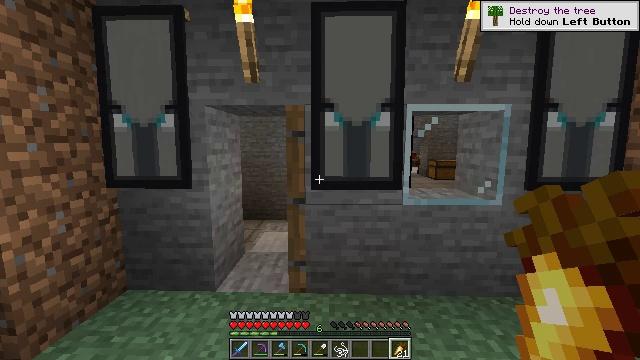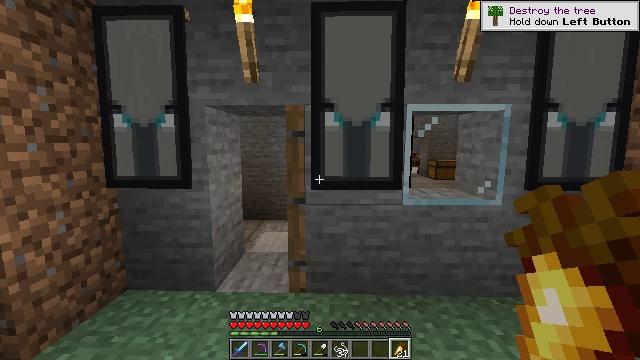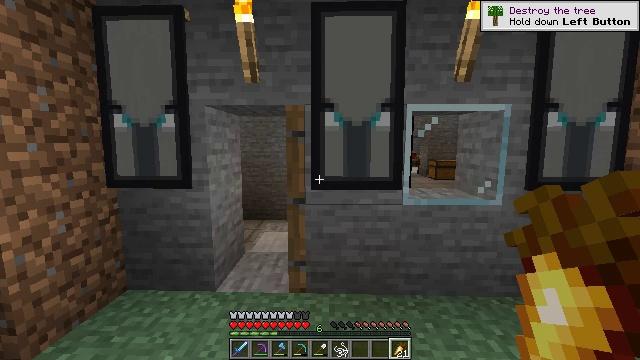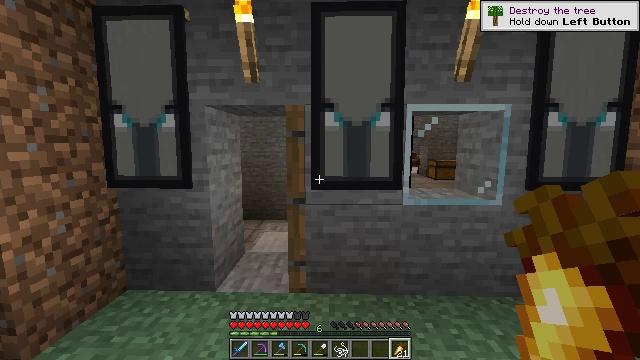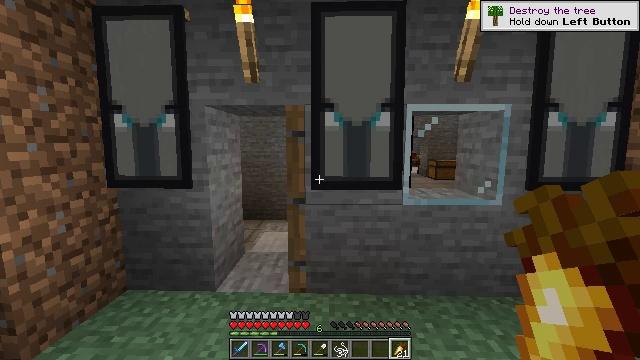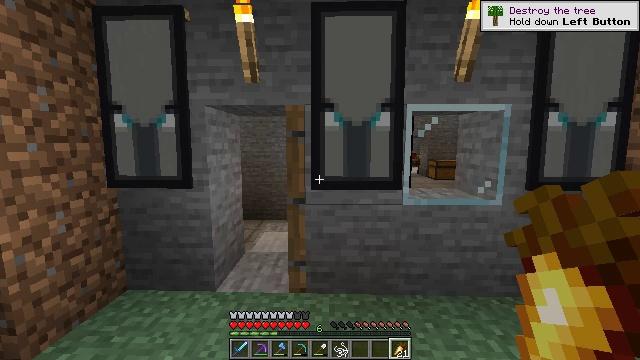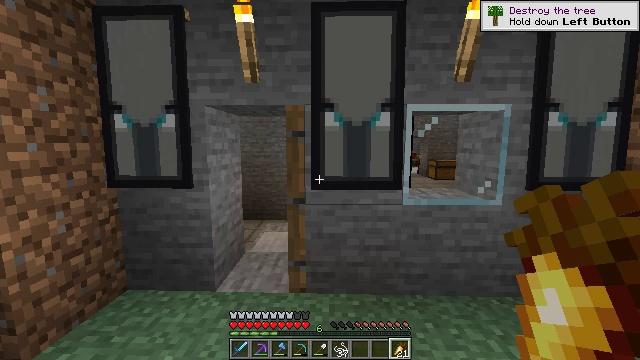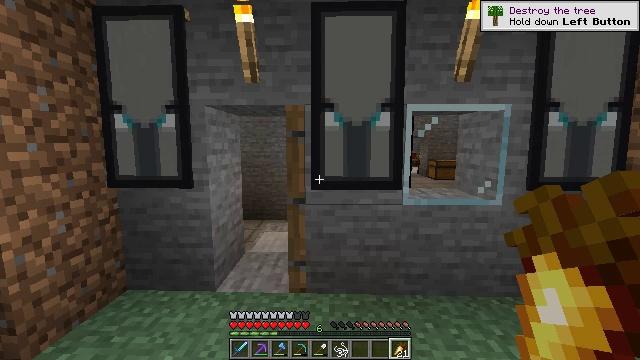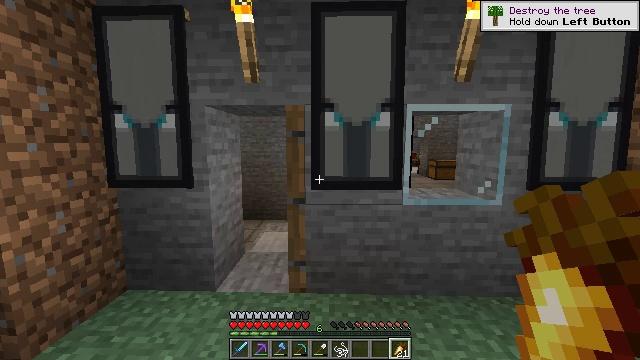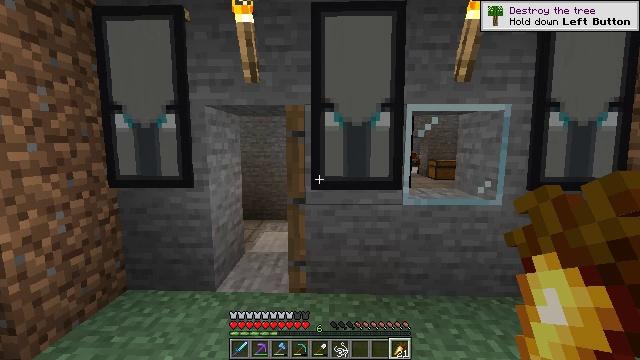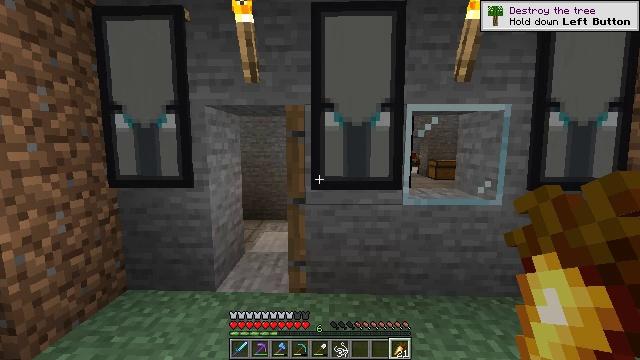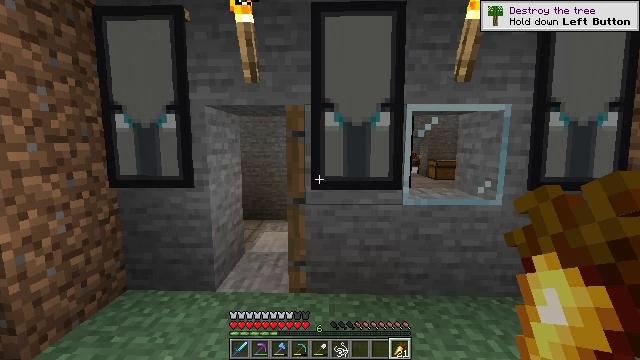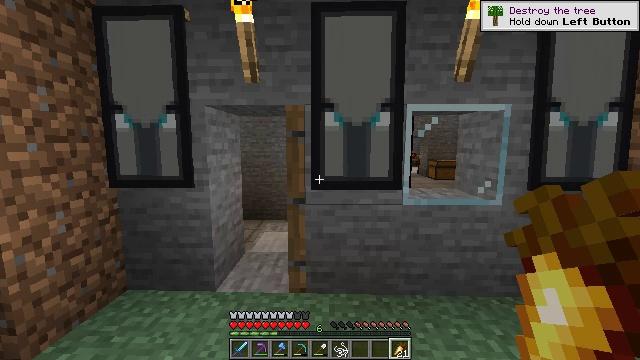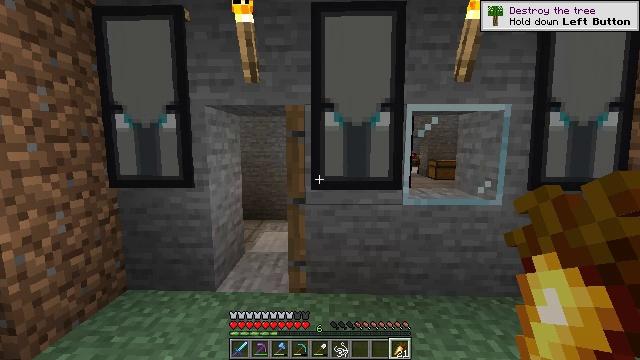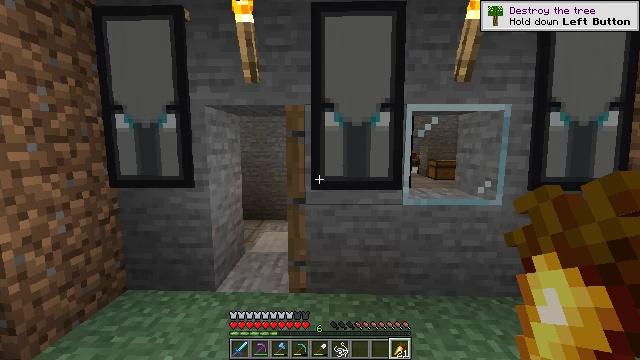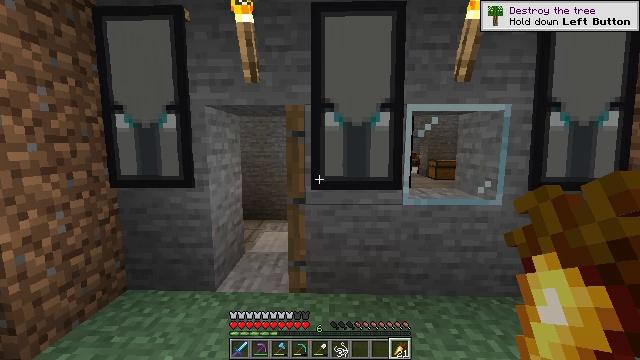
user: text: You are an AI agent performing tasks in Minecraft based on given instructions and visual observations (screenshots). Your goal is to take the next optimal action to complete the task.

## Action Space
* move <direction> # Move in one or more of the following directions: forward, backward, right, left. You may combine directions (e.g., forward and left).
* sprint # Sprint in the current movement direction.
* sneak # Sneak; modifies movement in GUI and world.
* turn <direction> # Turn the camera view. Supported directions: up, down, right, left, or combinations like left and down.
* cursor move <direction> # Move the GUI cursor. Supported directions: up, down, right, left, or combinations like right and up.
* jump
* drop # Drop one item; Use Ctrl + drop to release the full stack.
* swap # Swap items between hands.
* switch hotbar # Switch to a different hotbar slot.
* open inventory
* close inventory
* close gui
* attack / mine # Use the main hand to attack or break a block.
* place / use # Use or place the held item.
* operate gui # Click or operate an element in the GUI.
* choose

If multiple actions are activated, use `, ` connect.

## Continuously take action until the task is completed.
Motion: motion action
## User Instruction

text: Use the furnace to smelt stone into smooth stone.
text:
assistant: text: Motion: no_op
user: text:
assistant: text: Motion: no_op
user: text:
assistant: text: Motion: no_op
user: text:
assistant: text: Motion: no_op
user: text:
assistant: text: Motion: no_op
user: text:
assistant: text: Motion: no_op
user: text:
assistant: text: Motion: no_op
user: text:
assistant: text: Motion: no_op
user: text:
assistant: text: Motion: no_op
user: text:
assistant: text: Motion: no_op
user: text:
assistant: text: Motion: no_op
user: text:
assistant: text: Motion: no_op
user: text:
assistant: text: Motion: no_op
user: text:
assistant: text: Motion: no_op
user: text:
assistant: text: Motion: no_op
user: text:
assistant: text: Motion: no_op
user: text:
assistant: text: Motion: no_op
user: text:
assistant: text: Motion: no_op
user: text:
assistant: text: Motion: no_op
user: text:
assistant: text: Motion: no_op
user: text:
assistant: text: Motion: no_op
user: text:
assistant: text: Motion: no_op
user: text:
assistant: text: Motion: no_op
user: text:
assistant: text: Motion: no_op
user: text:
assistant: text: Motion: no_op
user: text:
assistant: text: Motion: no_op
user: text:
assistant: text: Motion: no_op
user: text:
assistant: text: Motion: no_op
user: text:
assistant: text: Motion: no_op
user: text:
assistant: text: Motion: no_op